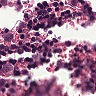
Metastatic tissue present: yes